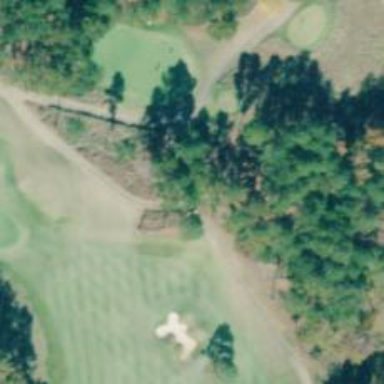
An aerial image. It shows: Pathway for golfing.